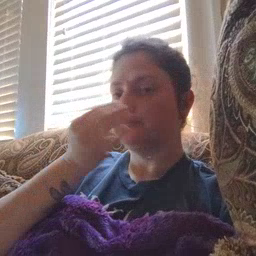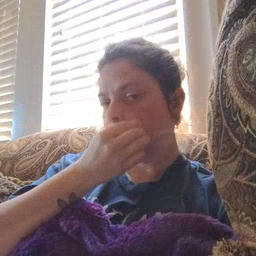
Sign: flower